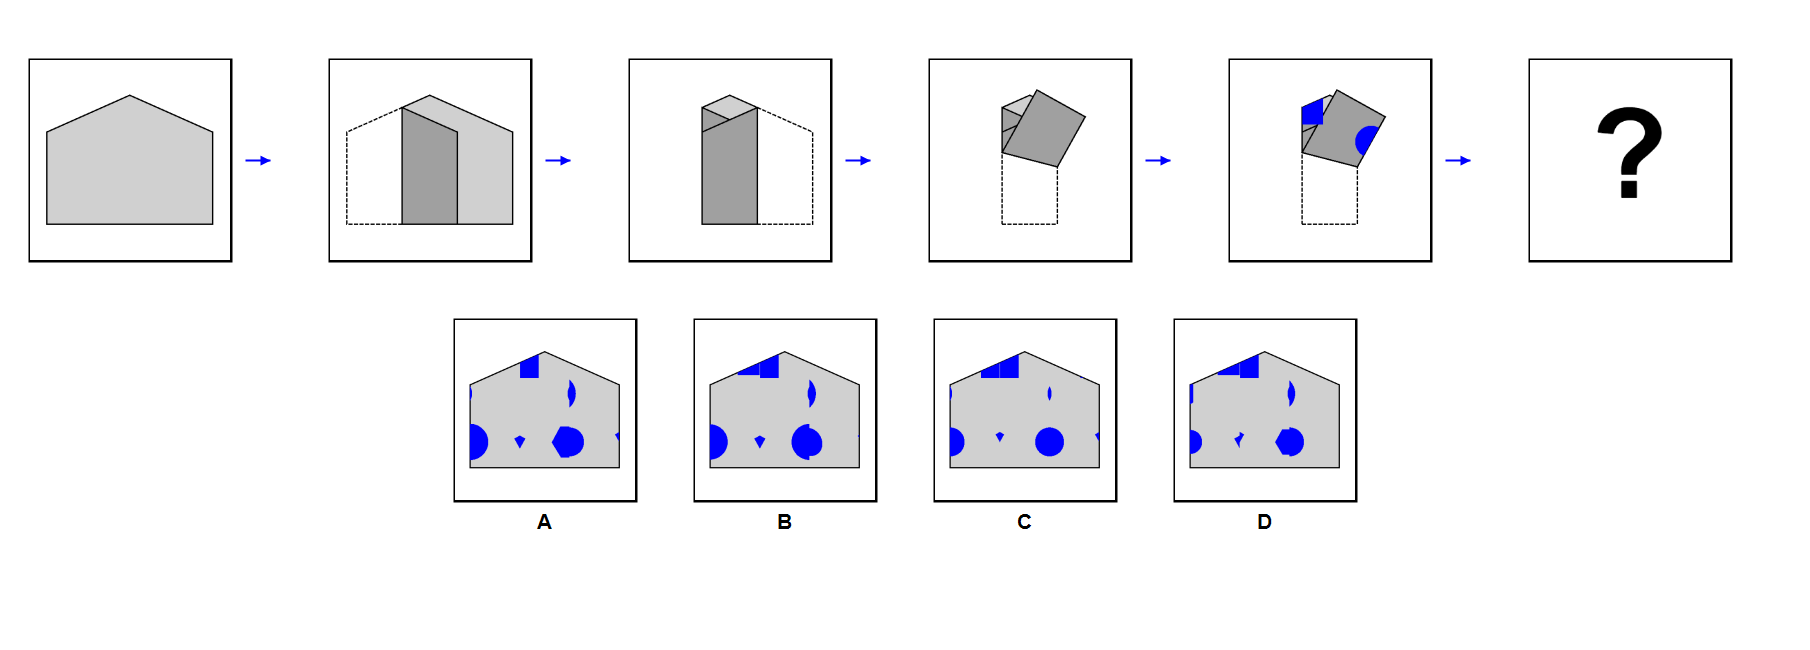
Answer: C